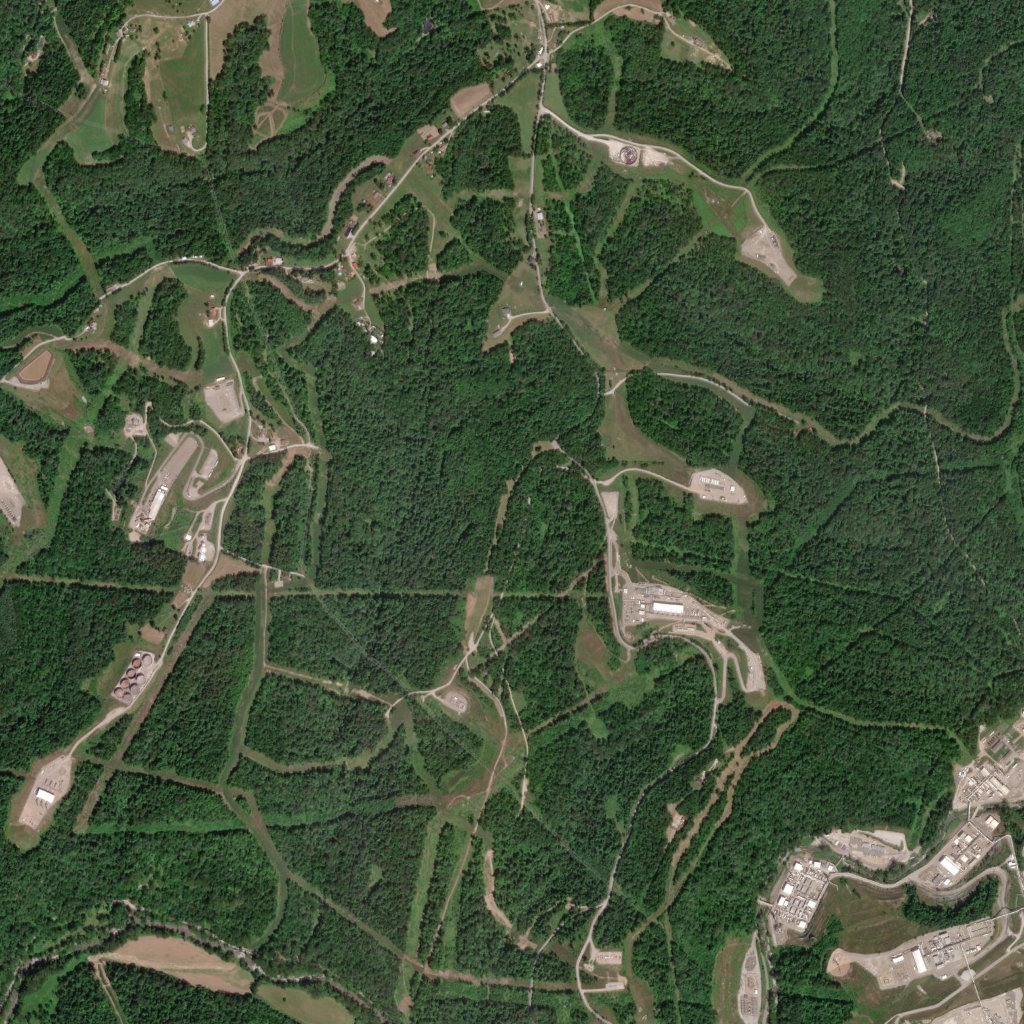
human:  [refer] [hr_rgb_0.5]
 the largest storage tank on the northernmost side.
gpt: <box>[[60, 14, 62, 16, 0]]</box>